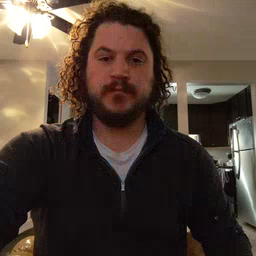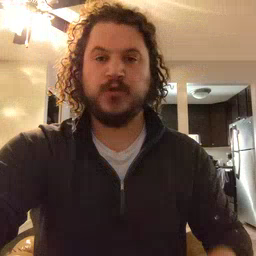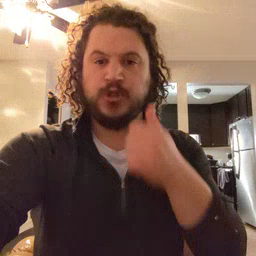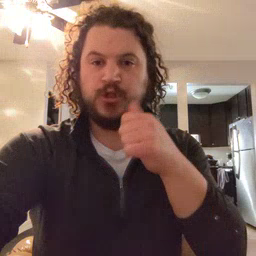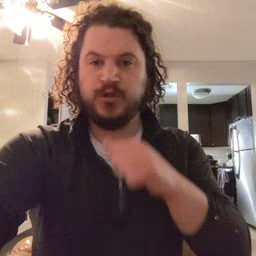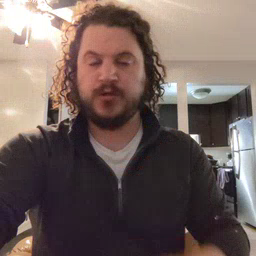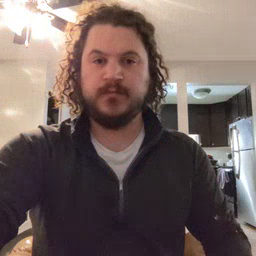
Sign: girl